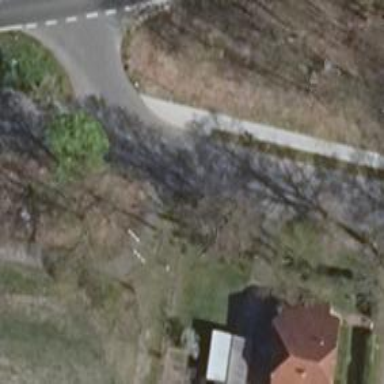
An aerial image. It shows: Smooth asphalt road in residential area.